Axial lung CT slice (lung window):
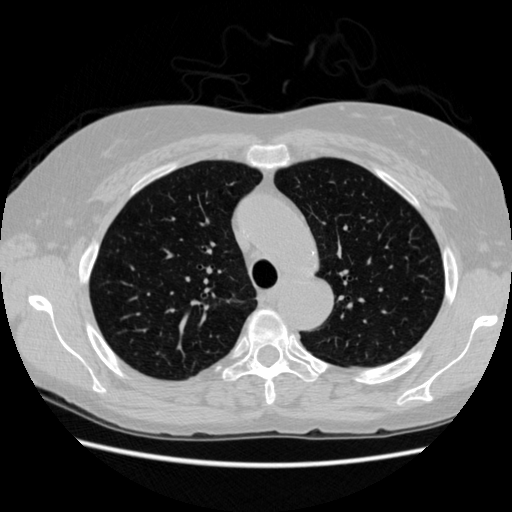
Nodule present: no